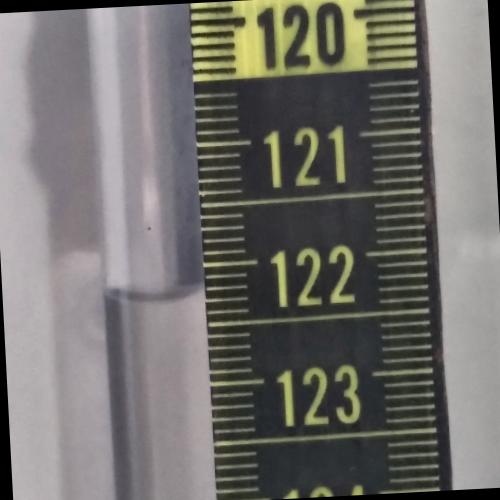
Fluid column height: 122.2 cm